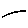
Label: line